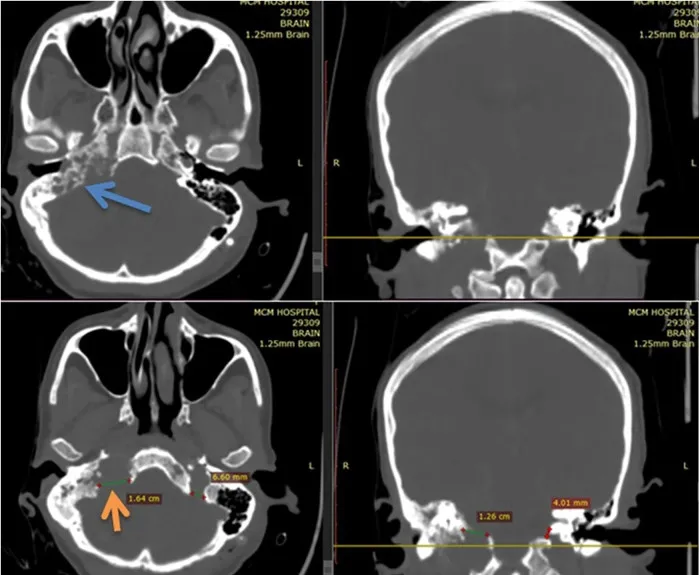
Bone window of CT scan showing an extremely widened right side jugular foramen (depicted by the orange arrow of Figure 4) with a characteristic "moth-eaten" pattern (depicted by blue arrow of Figure 4) of destruction of petrous part of temporal bone.
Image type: radiology (ct)